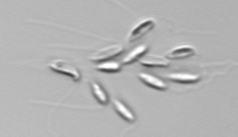
Label: Dinobryon